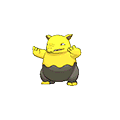
Pok\u00e9mon: drowzee